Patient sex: F
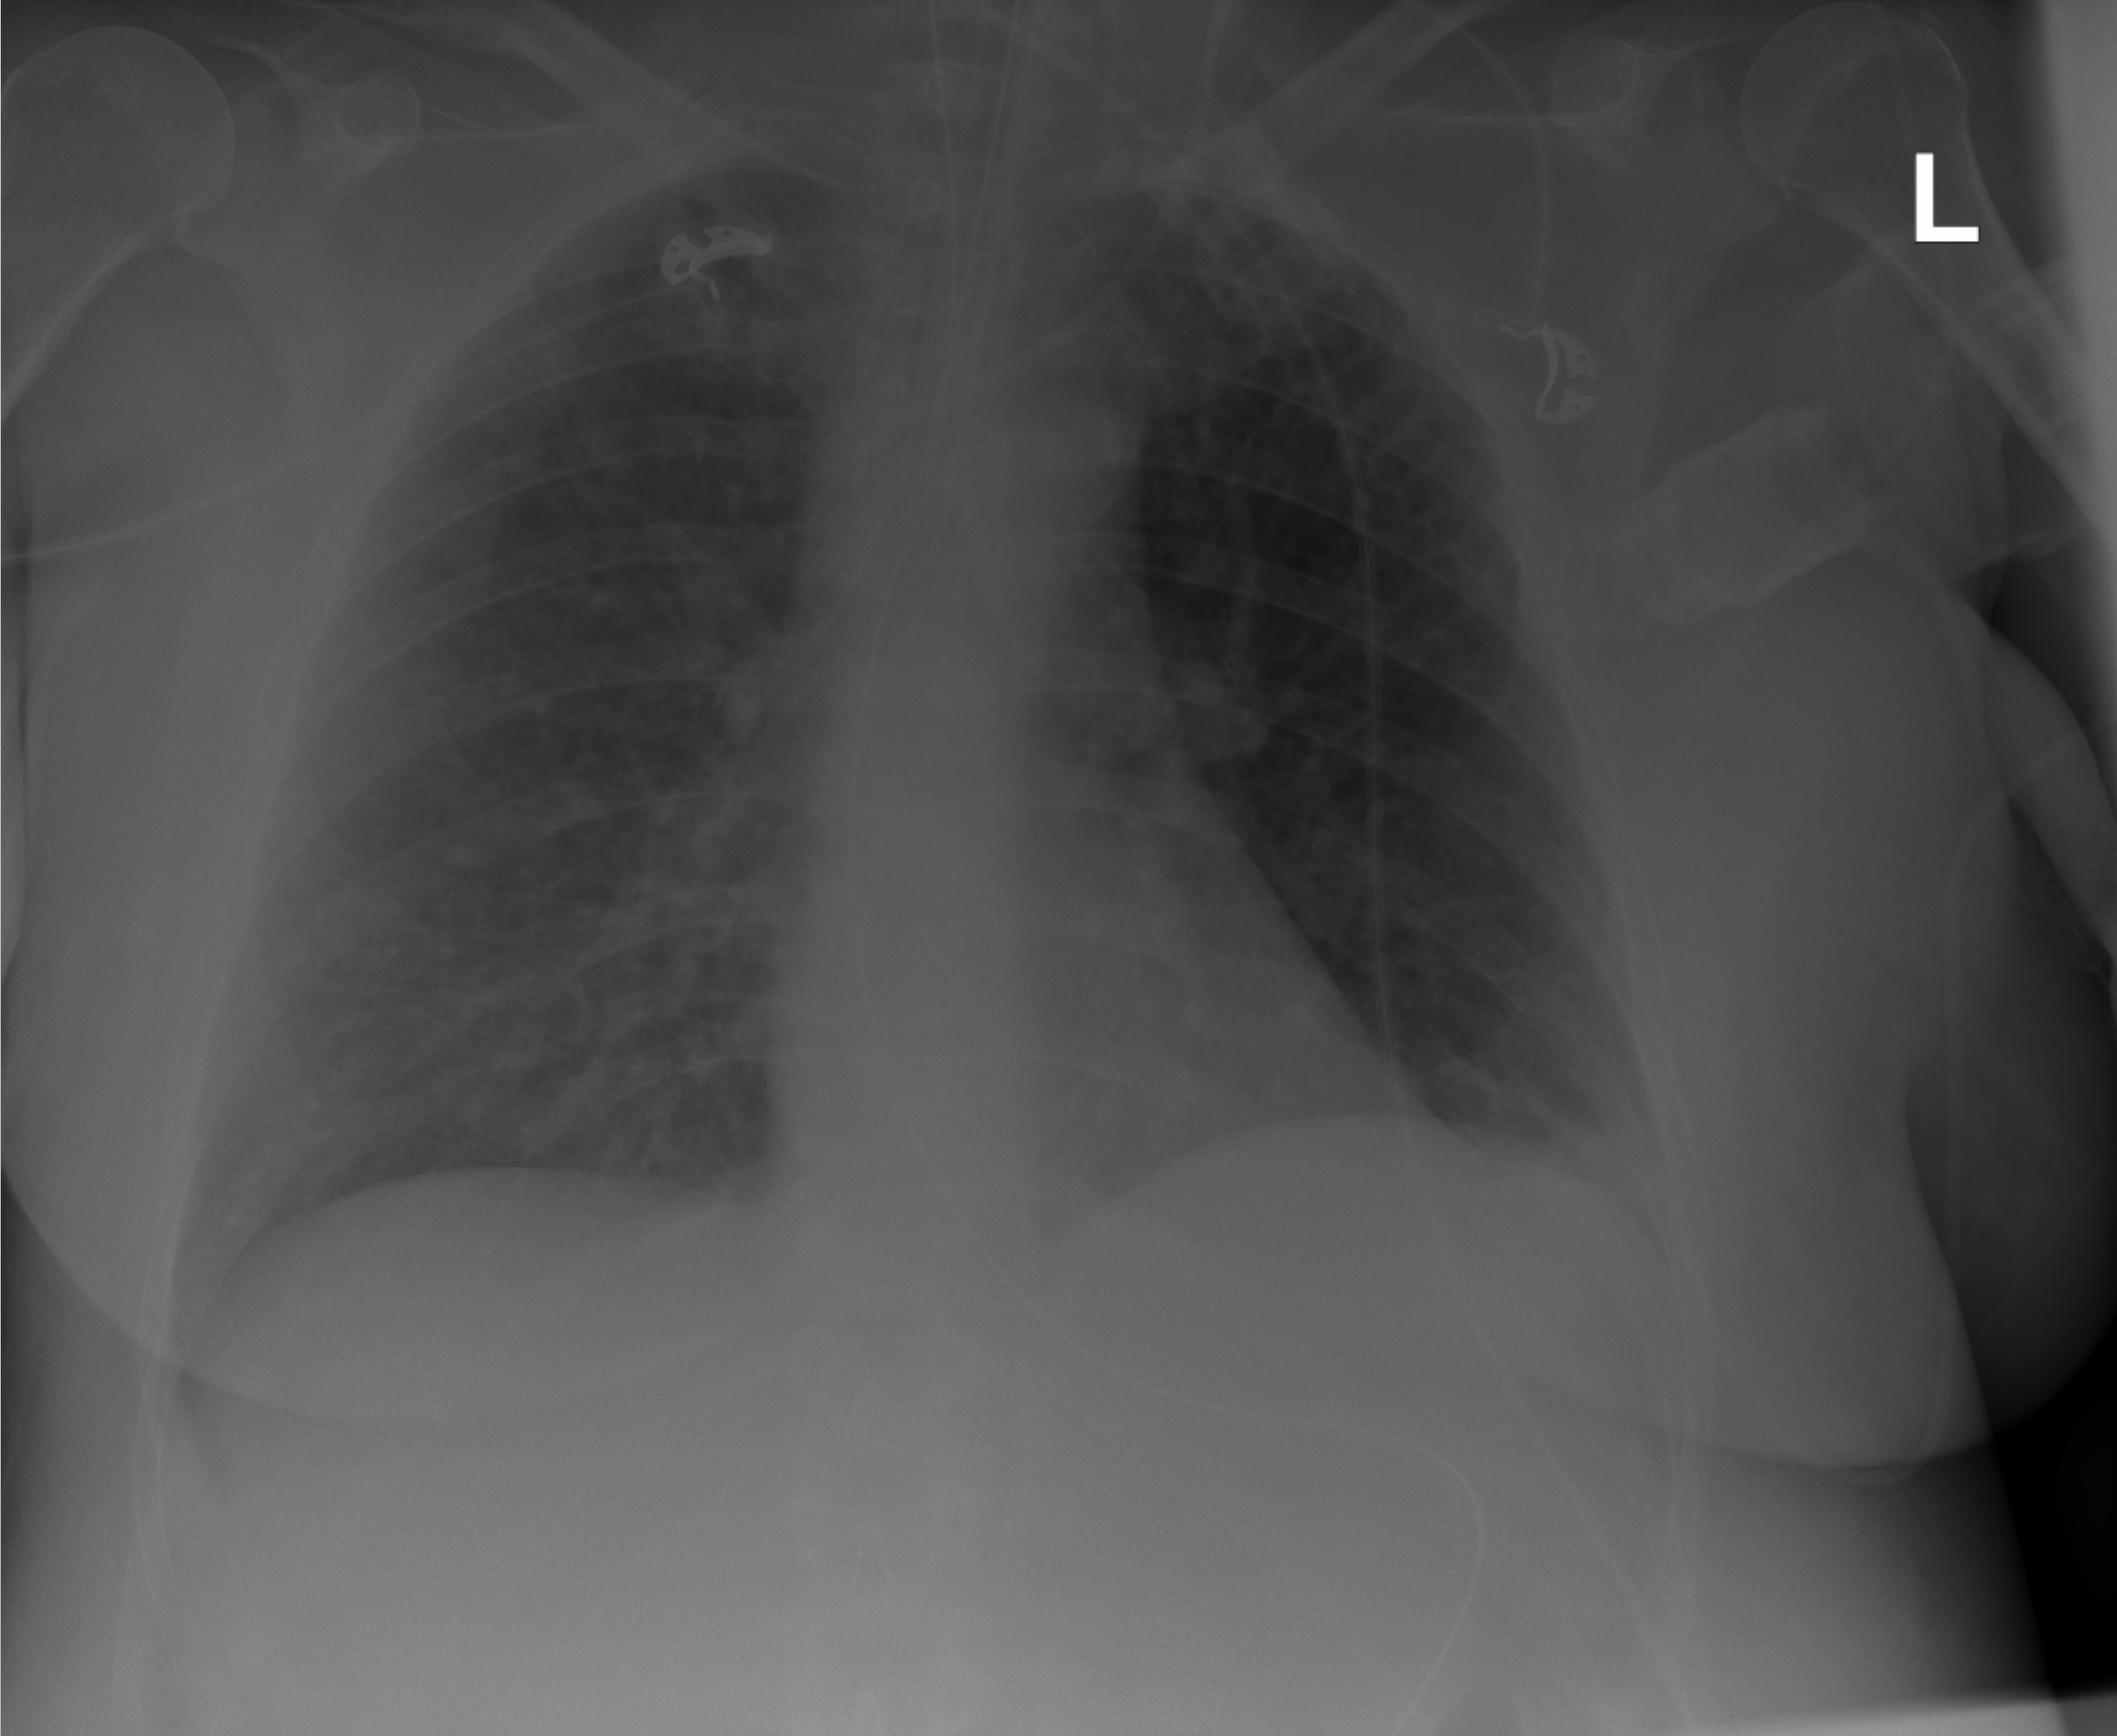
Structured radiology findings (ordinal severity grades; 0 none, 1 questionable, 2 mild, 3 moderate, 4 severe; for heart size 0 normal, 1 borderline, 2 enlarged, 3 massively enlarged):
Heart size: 0
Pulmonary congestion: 0
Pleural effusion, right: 0
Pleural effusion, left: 0
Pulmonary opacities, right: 0
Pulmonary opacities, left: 0
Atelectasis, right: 0
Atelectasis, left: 2